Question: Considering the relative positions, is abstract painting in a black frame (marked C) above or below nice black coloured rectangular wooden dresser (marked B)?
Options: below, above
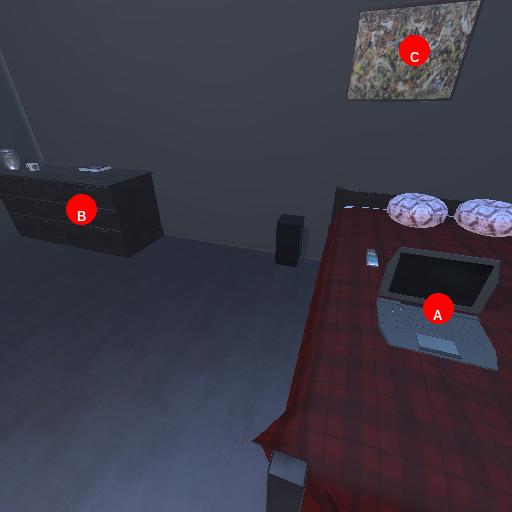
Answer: below